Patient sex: F
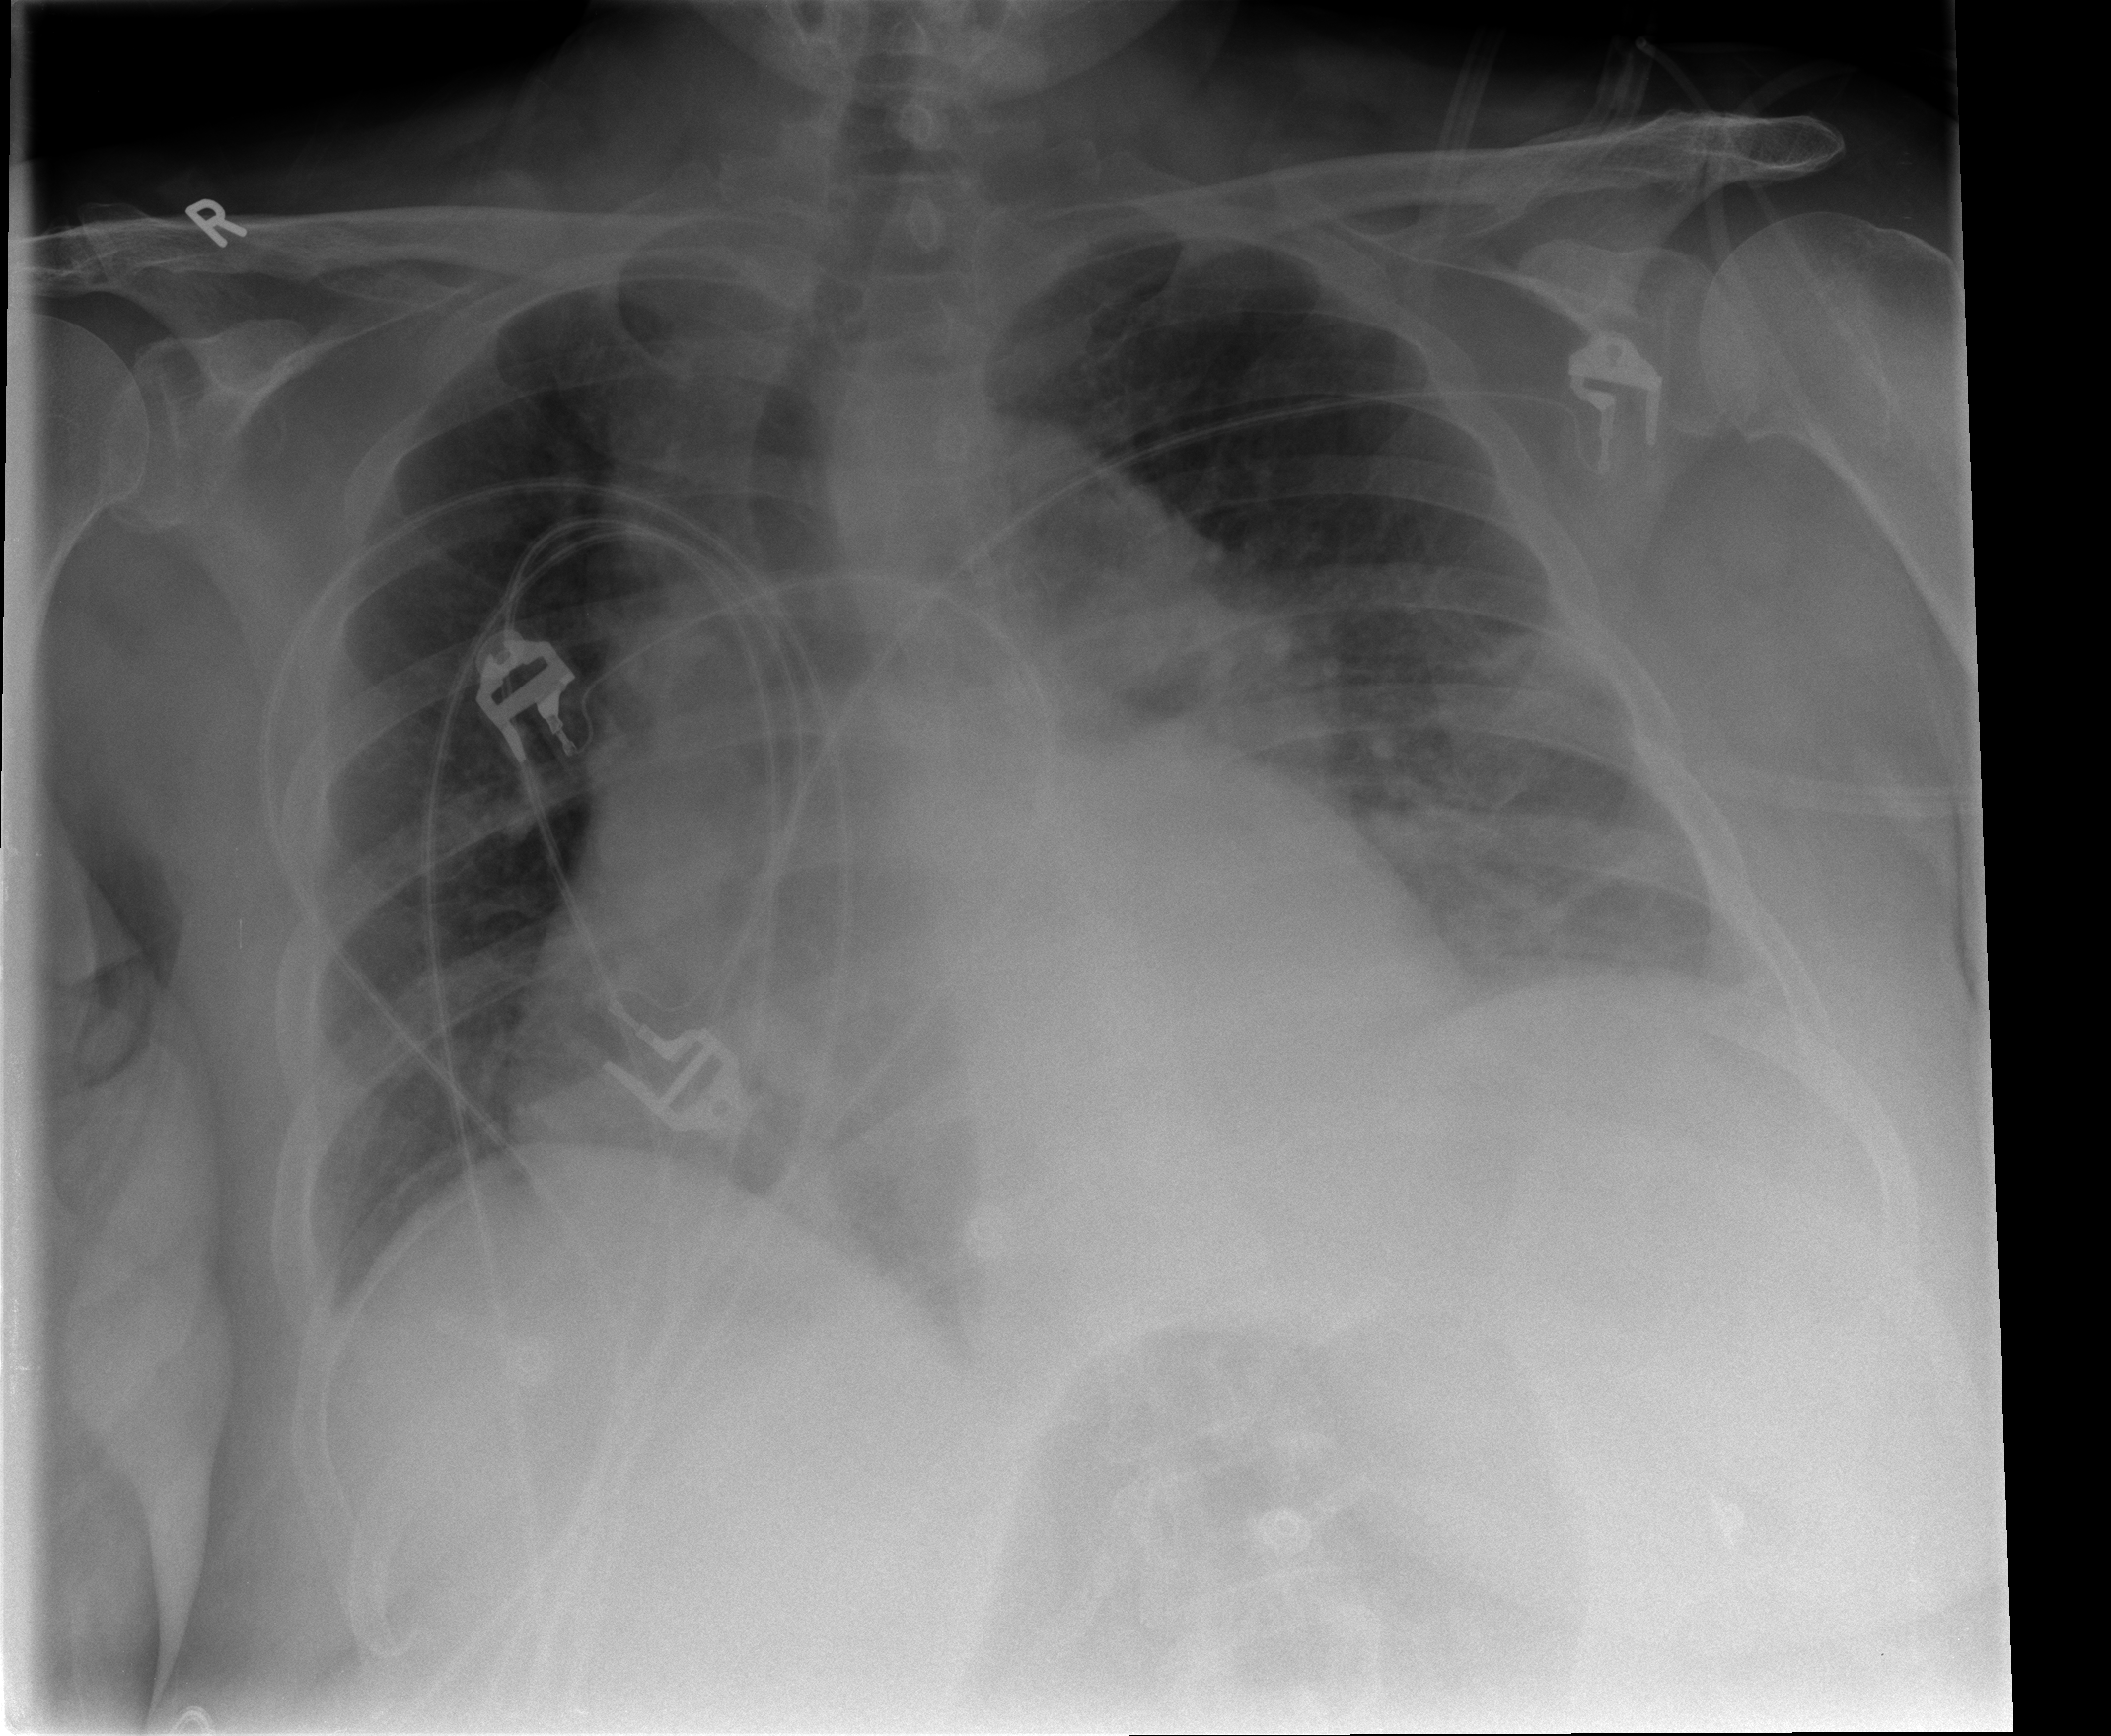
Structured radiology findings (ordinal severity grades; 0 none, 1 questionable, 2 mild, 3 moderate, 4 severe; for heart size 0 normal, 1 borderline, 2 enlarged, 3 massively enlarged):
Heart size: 2
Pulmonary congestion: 0
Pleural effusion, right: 0
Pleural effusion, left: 2
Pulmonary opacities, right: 0
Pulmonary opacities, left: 2
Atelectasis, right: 0
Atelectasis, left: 2